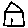
Label: house